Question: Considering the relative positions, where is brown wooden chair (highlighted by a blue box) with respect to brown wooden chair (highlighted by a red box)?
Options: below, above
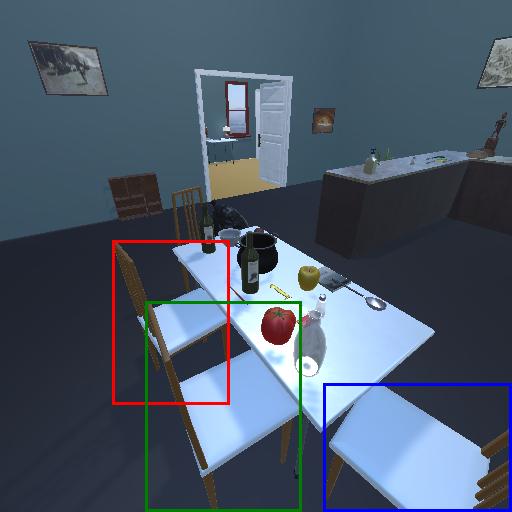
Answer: below